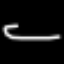
Label: fork